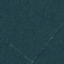
Land use / land cover class: Forest